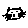
Label: cat